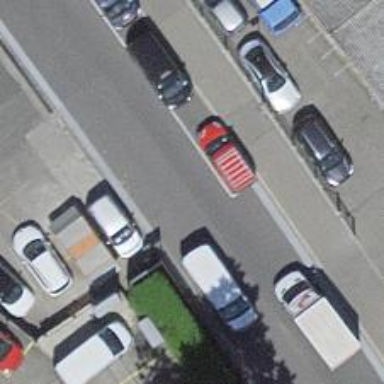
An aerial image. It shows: Table-style traffic calming feature.